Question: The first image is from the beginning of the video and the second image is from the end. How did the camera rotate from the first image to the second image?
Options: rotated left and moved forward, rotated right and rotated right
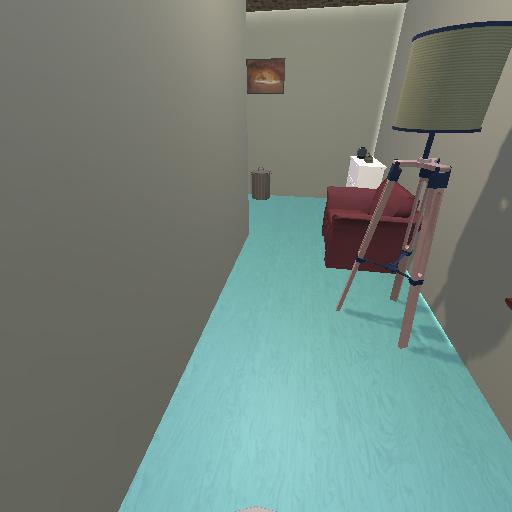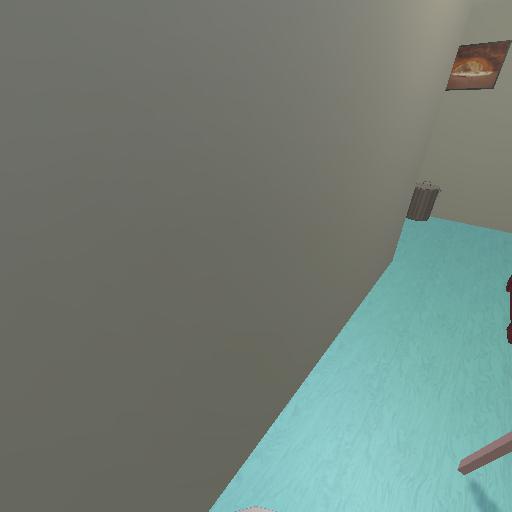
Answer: rotated left and moved forward